Field crop: maize
Growth stage: 2
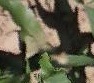
Species: maize